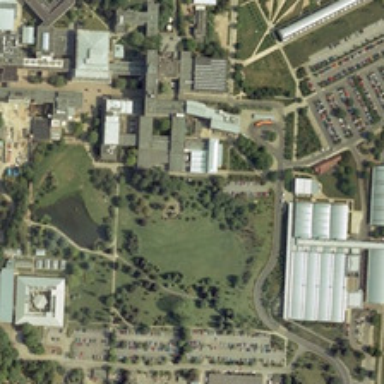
Many buildings and some green trees are in a school .